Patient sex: F
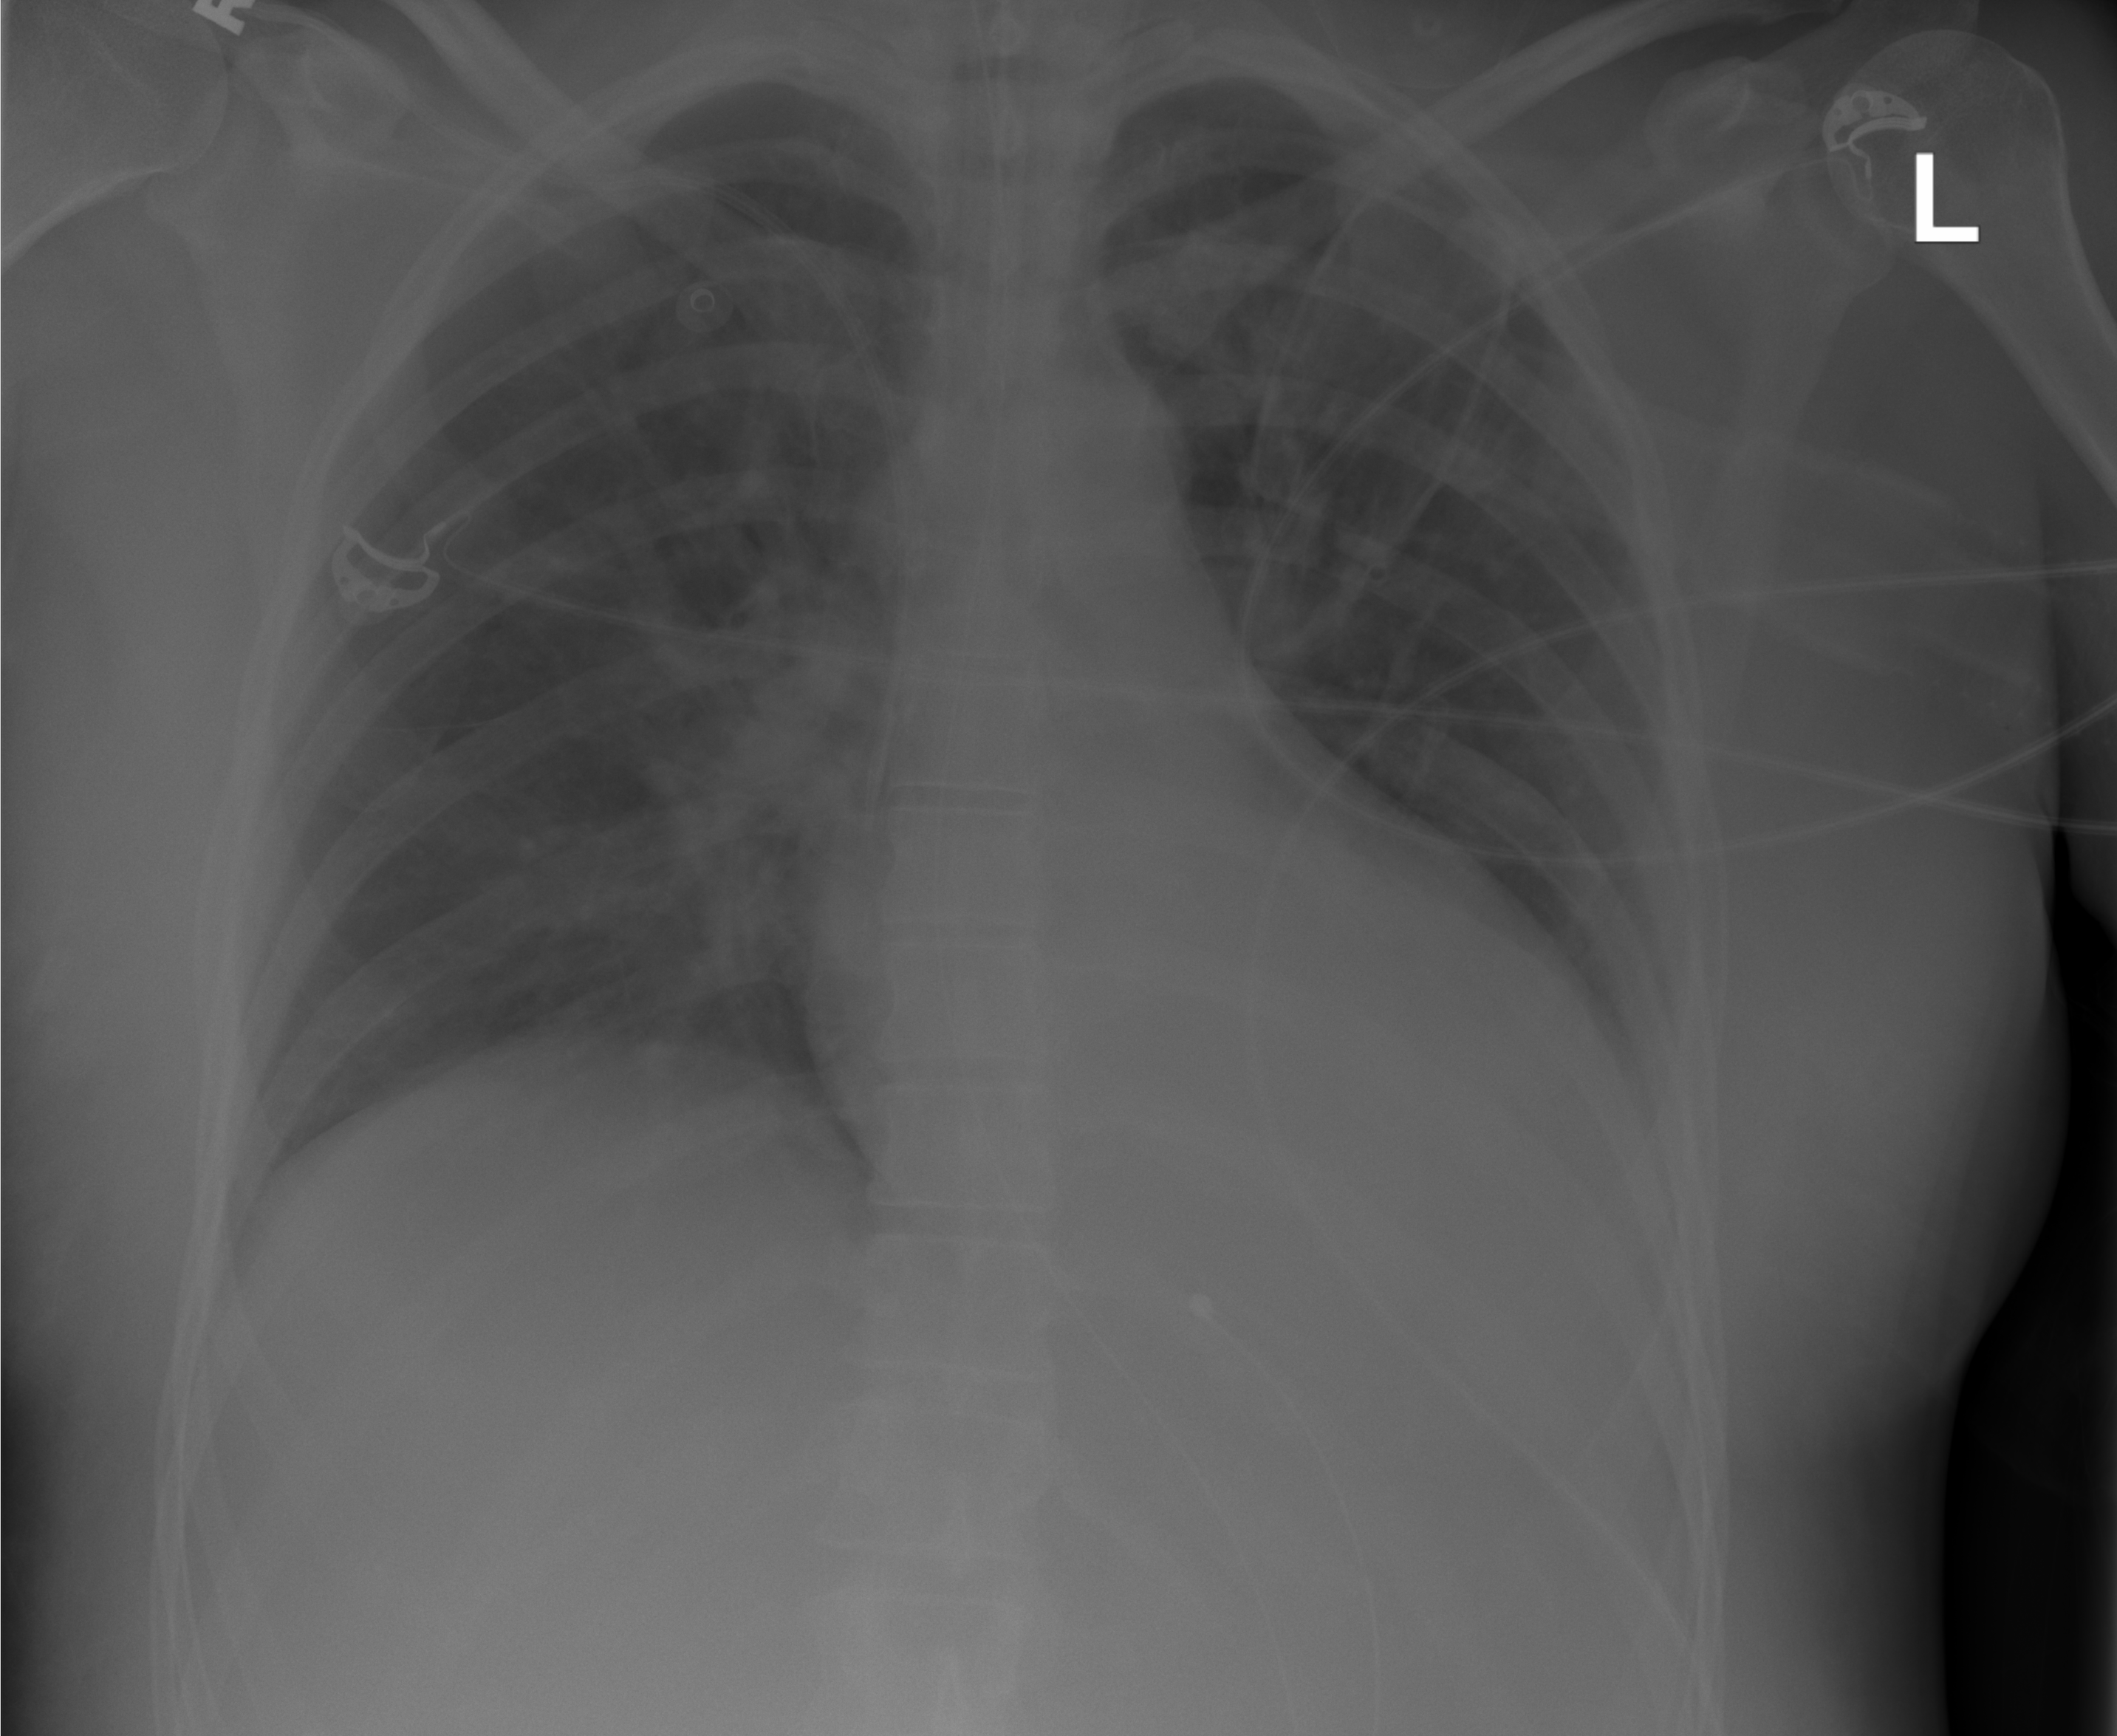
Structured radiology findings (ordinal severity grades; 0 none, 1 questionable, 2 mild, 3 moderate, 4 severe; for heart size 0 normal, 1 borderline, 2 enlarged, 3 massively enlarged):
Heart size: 2
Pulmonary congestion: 1
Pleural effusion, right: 1
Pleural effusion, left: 1
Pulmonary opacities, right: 1
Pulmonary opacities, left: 0
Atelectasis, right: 1
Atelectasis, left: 1